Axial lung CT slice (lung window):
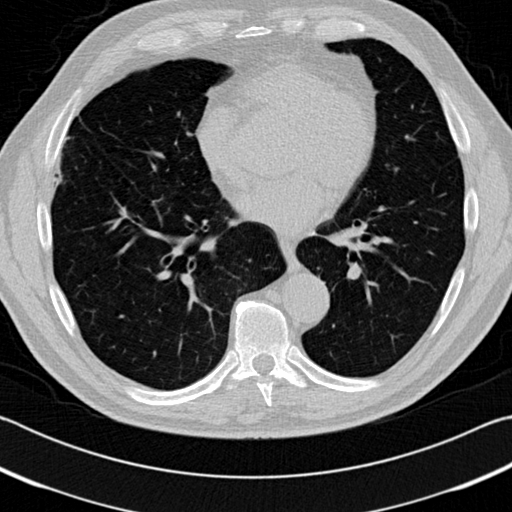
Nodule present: no